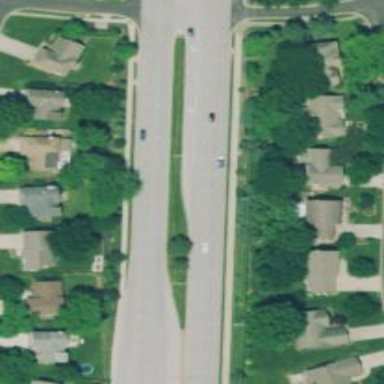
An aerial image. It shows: Road with dash markings.